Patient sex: F
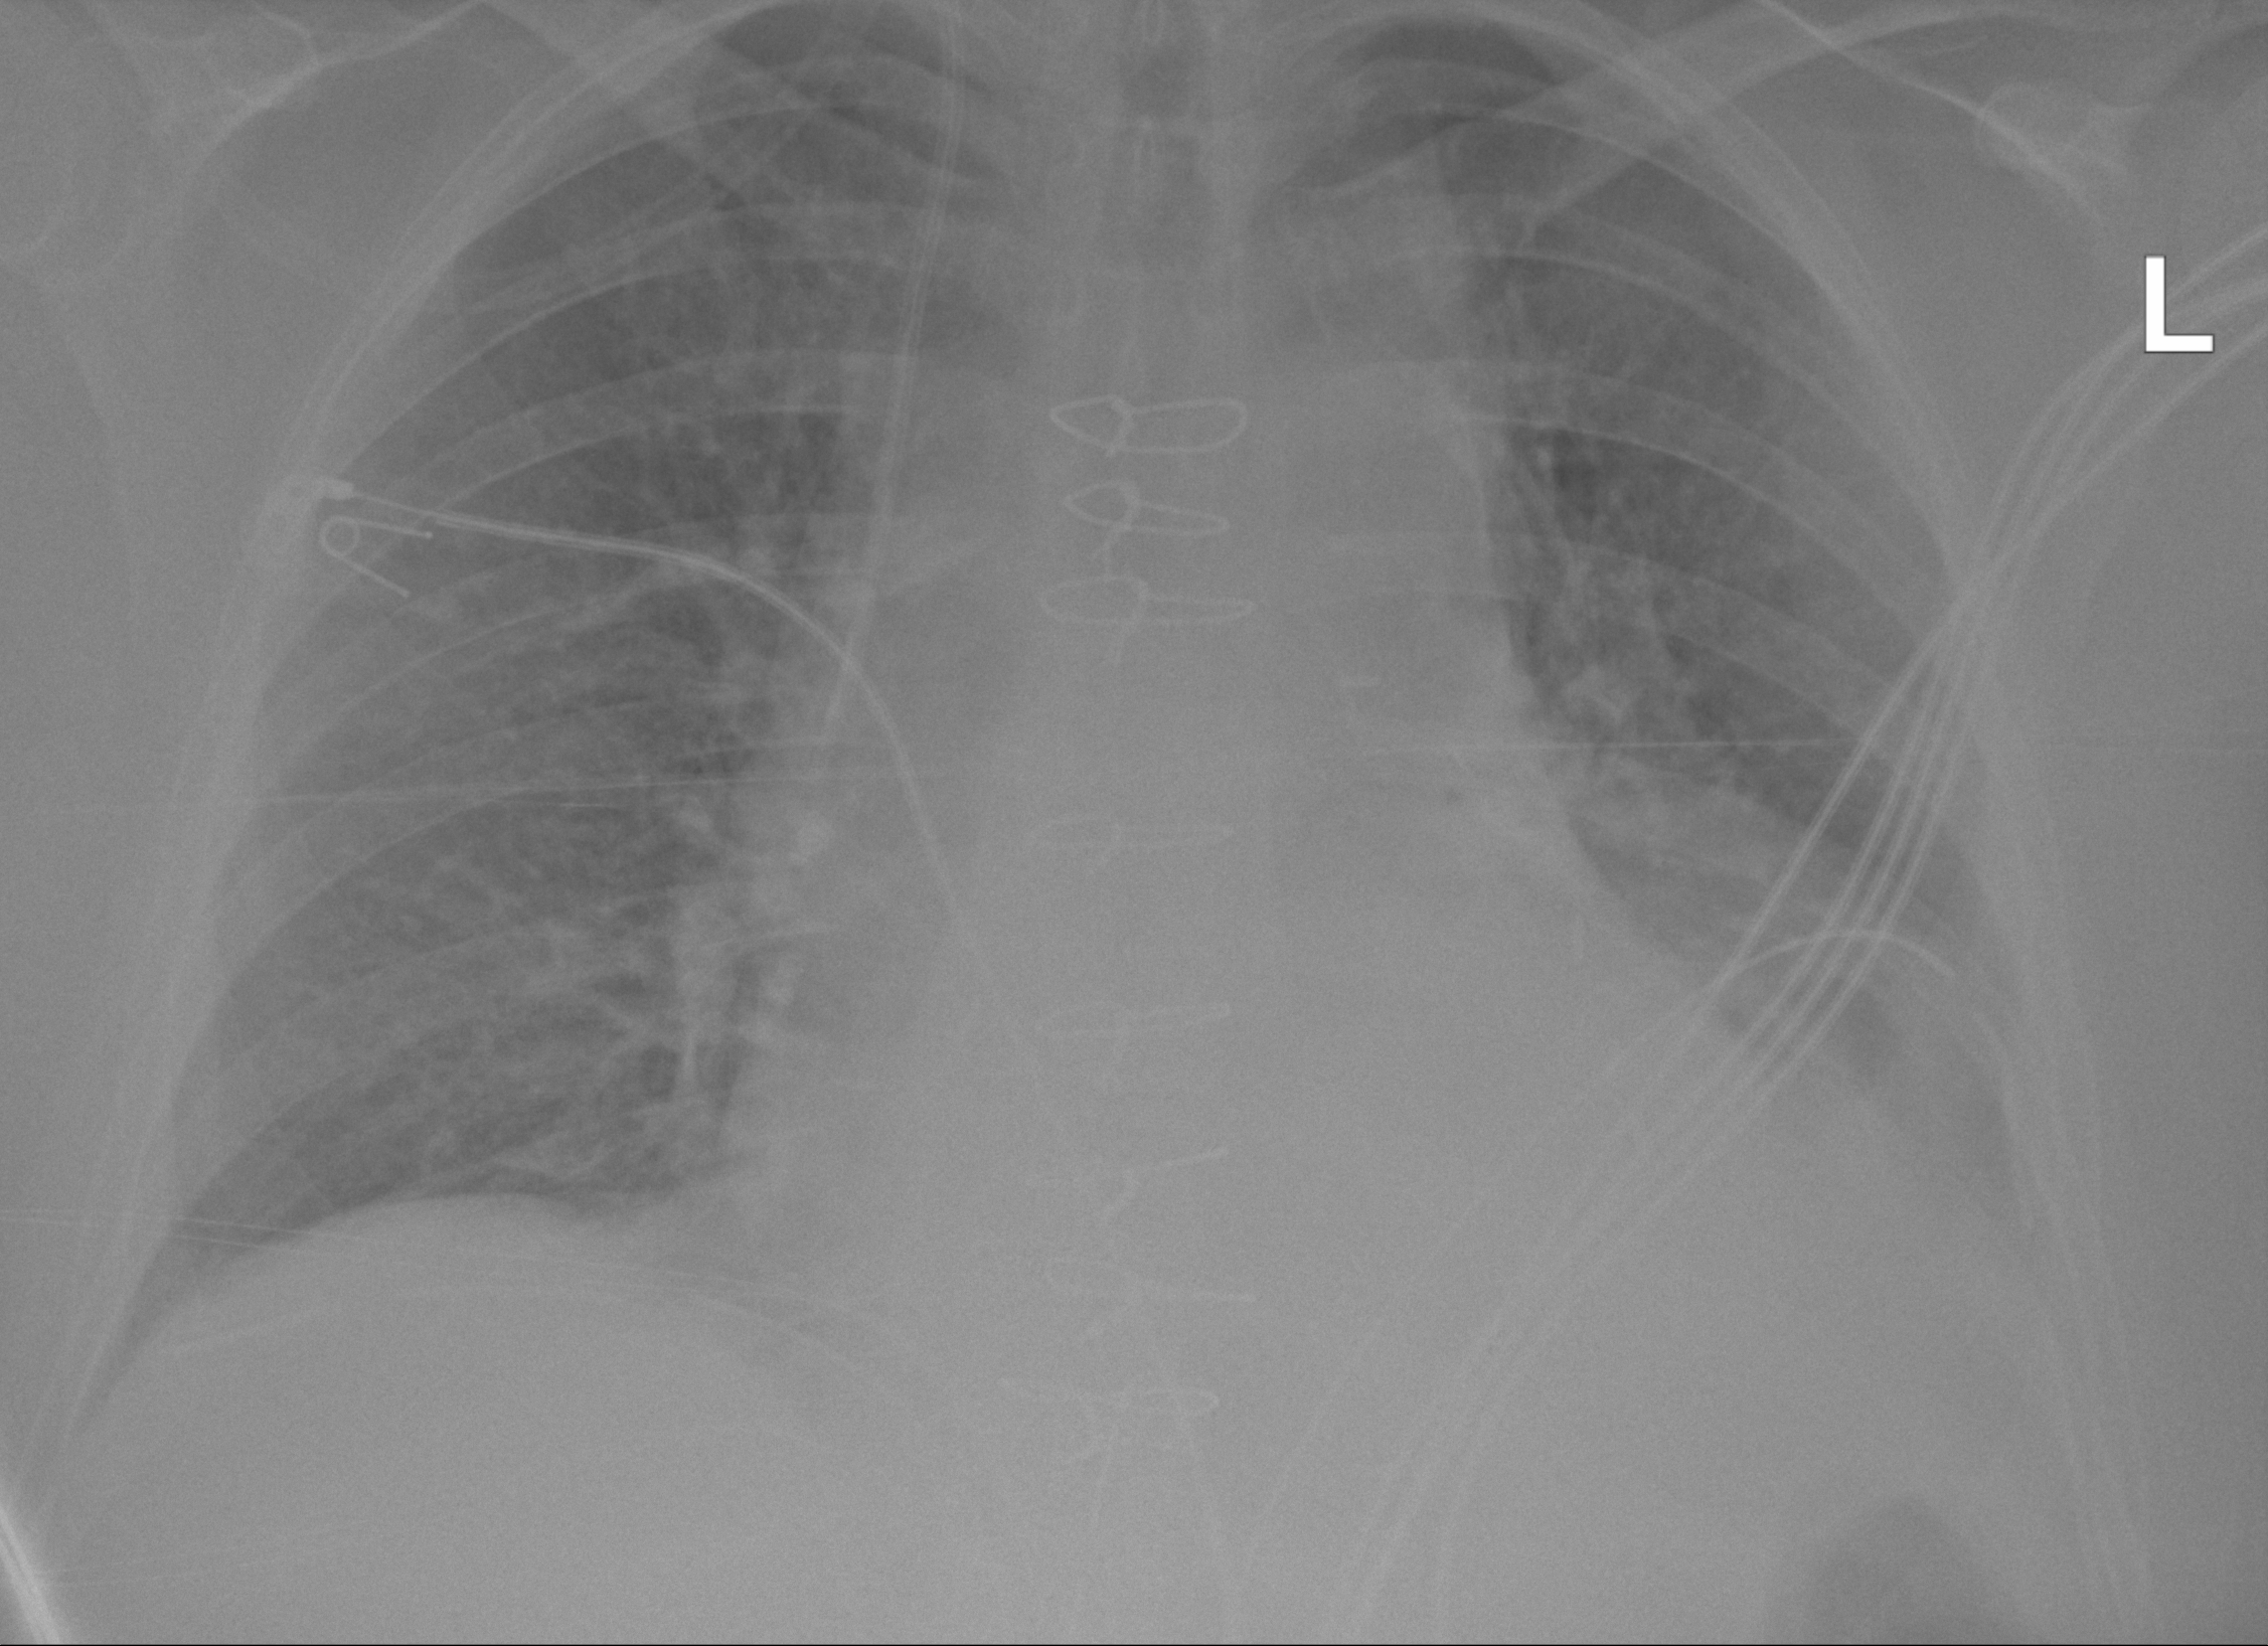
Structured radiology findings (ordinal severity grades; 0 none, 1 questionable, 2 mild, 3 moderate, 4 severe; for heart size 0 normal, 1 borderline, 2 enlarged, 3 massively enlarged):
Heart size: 2
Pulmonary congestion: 1
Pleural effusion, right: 0
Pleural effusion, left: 2
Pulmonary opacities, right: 0
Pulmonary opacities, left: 0
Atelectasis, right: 2
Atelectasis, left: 2